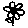
Label: flower